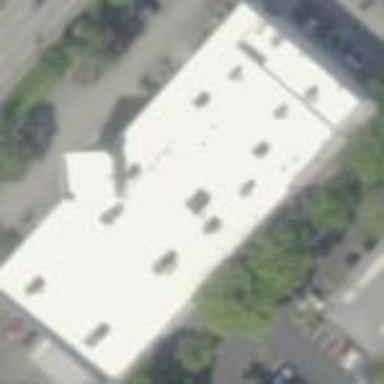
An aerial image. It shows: Building that is motorcycle shop.